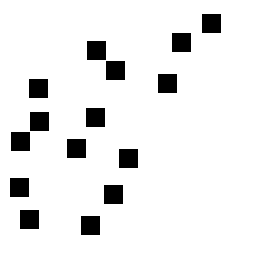
Squares: 15
Triangles: 0
Stars: 0
Total shapes: 15